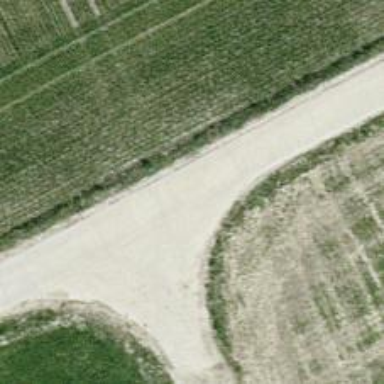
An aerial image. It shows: Track with grade2 tracktype.